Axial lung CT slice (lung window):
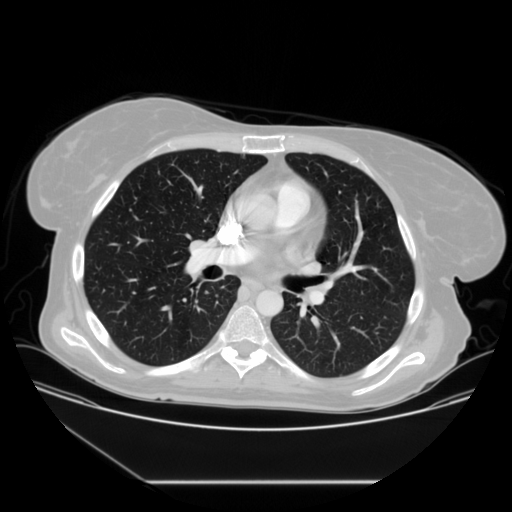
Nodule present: no